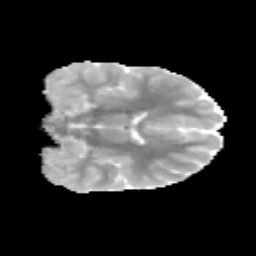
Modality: MD
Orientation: coronal
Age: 12
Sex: male
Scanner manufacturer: siemens
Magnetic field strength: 3 T
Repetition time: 3.8 s
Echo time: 0.07 s